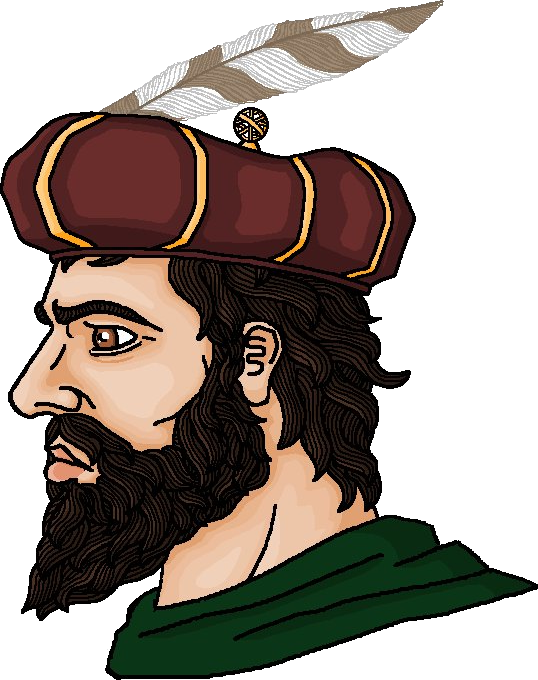
Label: 4_Yes_Chad